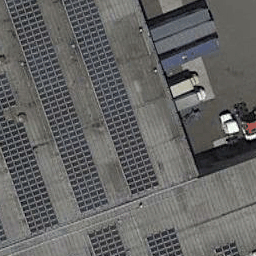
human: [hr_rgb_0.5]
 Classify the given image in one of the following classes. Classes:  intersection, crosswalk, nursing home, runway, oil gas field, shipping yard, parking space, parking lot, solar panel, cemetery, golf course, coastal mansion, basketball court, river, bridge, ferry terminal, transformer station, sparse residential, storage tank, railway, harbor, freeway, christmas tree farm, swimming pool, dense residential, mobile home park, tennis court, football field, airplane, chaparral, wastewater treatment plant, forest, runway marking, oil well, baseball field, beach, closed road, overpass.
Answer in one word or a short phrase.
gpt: solar panel